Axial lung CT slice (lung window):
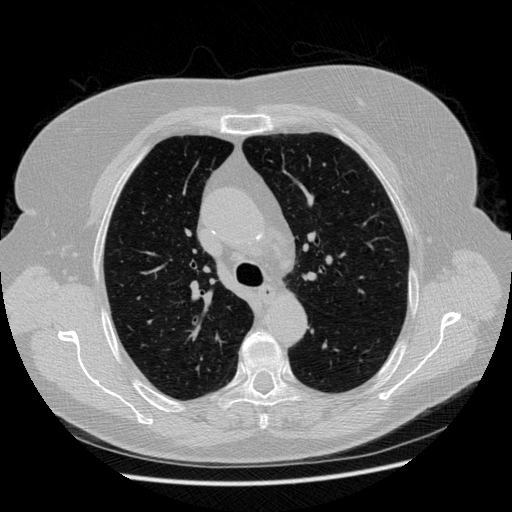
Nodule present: no